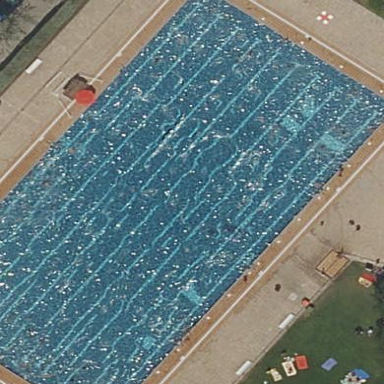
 perfect for swimming and other water activities."